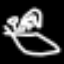
Label: frog